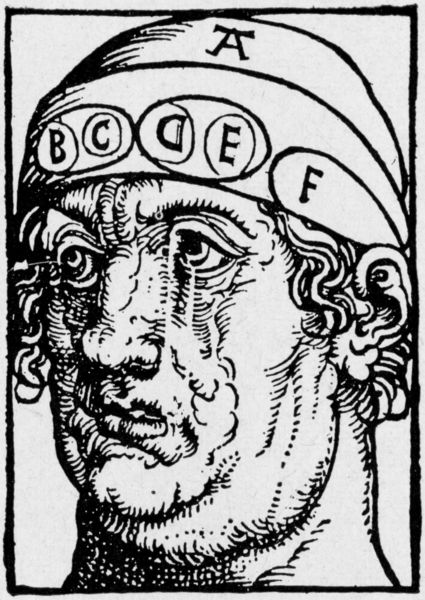
Titel: Bildnis von Pirckheimer als caput phisicum
Künstler: Albrecht Dürer
Institution: (Seriendruck)
Schlagwörter: gemälde, kopf, mann, grob, frisur, hut, mund, nase, ohr, profil, schwarz, skizze, stirn, weiss, zeichnung, blick, tuch, haube, alt, bart, kappe, mütze, augen, falten, gesicht, rahmen, stirnband, bildnis, hals, portrait, porträt, signatur, figur, haare, augenbrauen, kinn, lippen, locke, locken, ohren, renaissance, traurig, kopfbedeckung, holzschnitt, seitlich, wangen, alter mann, grafik, graphik, rand, dick, wange, dreiviertelprofil, druck, monogramm, schraffur, schraffuren, schwarz weiß, stich, seite, karrikatur, buchstaben, kreise, augenringe, pupille, anfang, doppelkinn, ende, backe, dürer, motto, geischt, lid, alphabet, augenlieder, habue, s/w, abc, knollennase, buchstabemn, schraift, b, a, e, d, f, c, knubbelnase, bc, bleistieft, puppile, koopf, biblischer holzschnitt, abcdef, rinlocken, rc, oe